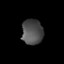
Tissue: lung
Cell type: Myeloid cells
Senescence score: 0.2348
Nuclear area (px): 521
Mean DAPI intensity: 78.76